Question: I have iPhone as below.

What I want is click 'Refresh' button on clicking the 'Delete' button ** programmatically**.
I have provided tag also to 'Refresh' button.
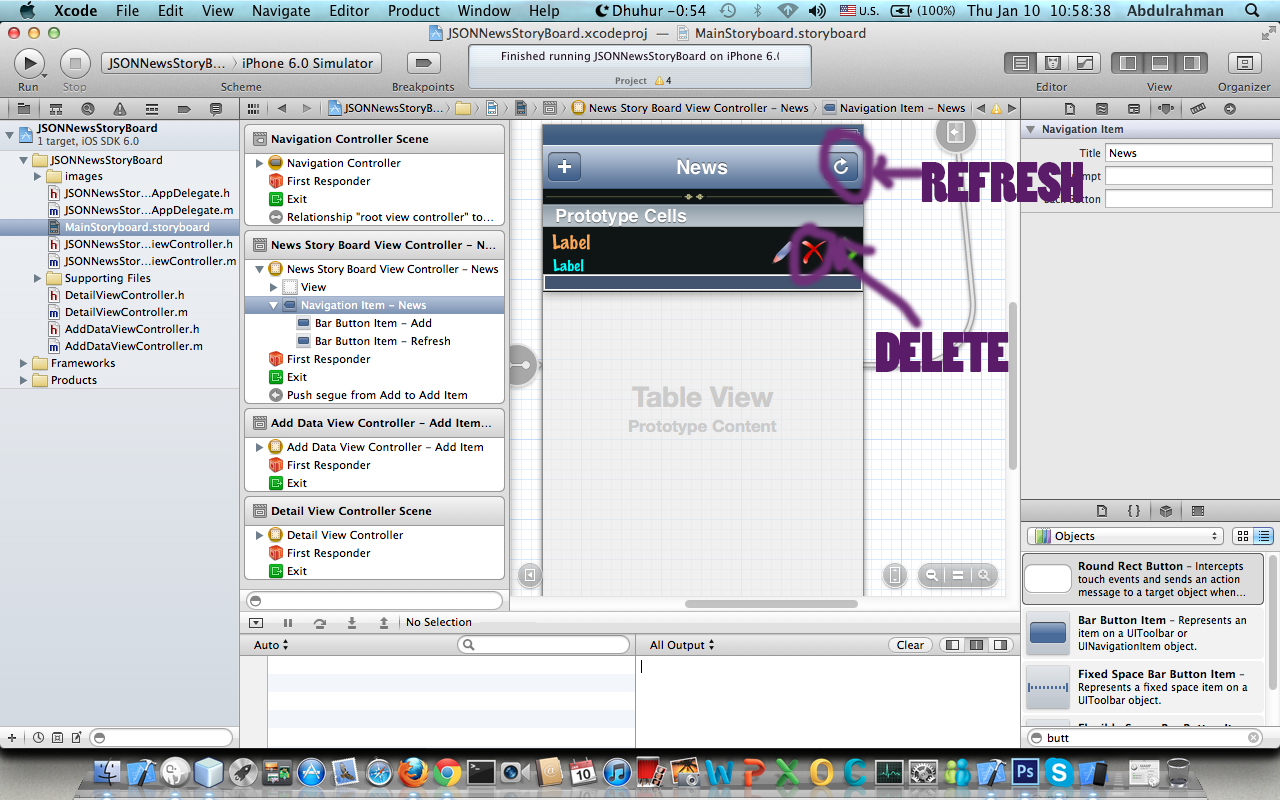
Answer: I assume u have 'delete and refresh actions' say
'''
-(IBAction)deleteAction:(id)sender
-(IBAction)refreshAction:(id)sender:
'''
Now on 'delete action' 'call' 'refresh action' simply like this:
'''
-(IBAction)deleteAction:(id)sender
{
[self refreshAction:btnRefresh]; //provide refresh action along with refersh button
//I mean here act according to refresh method.
}
'''